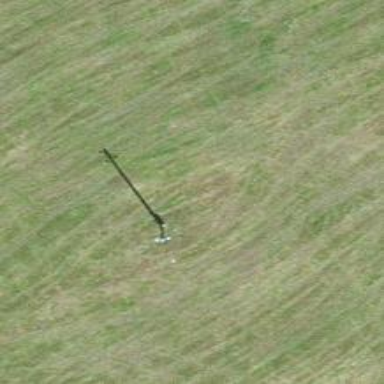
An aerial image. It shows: Minor power line.